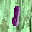
Label: 1